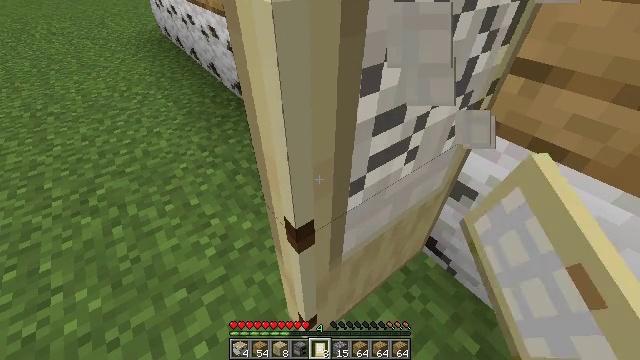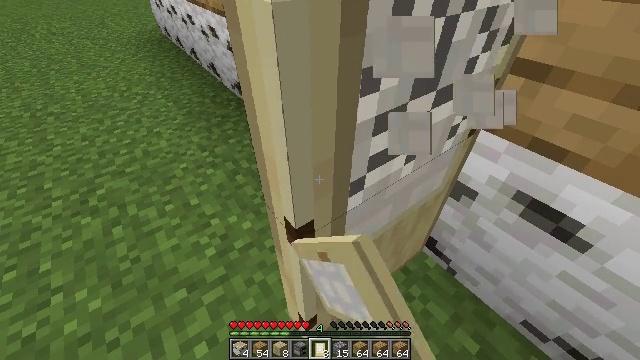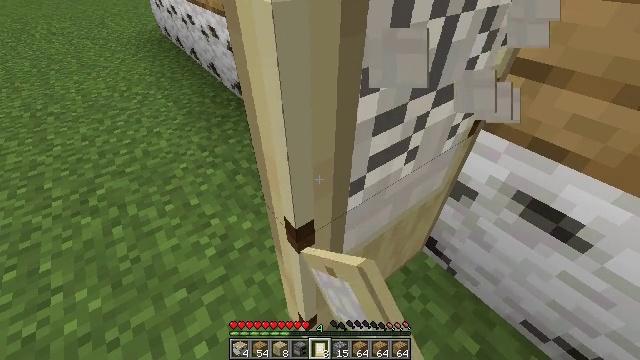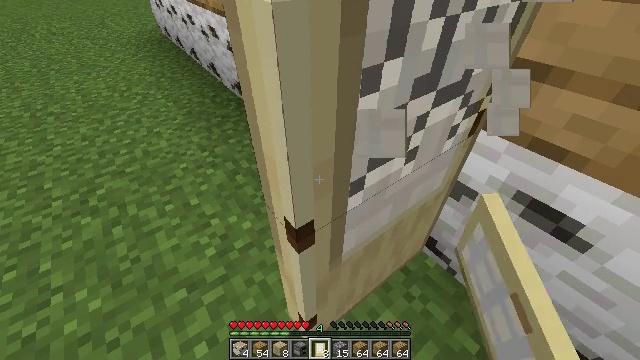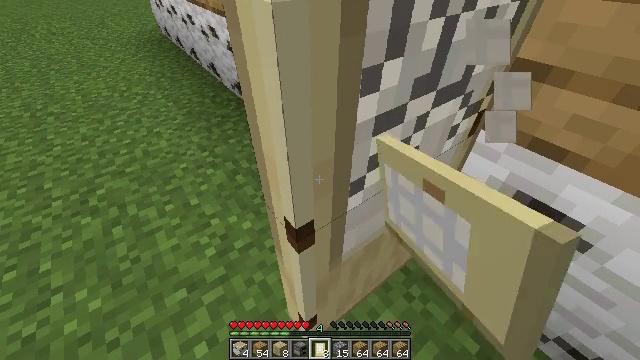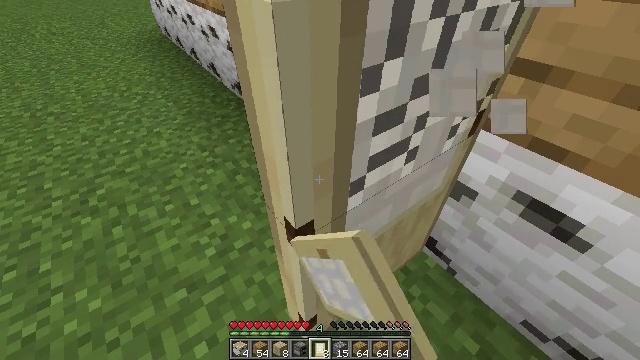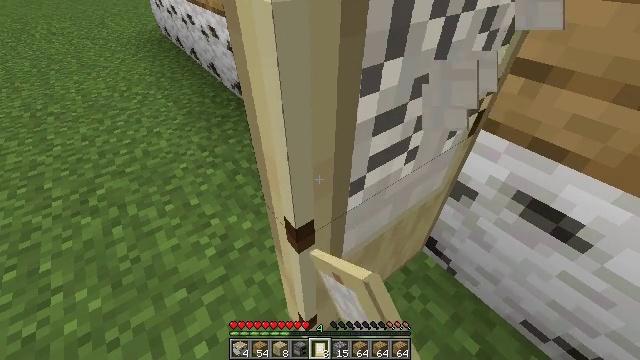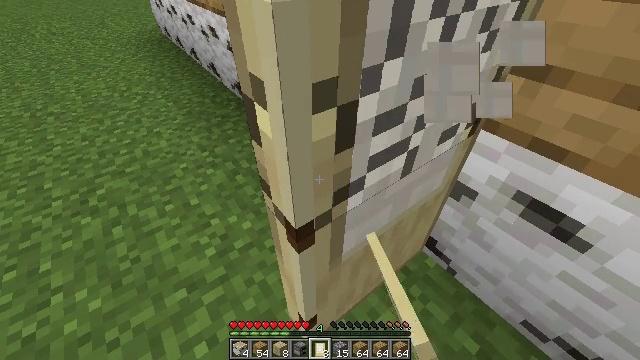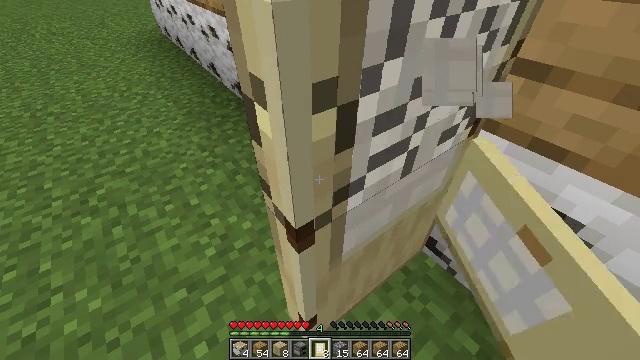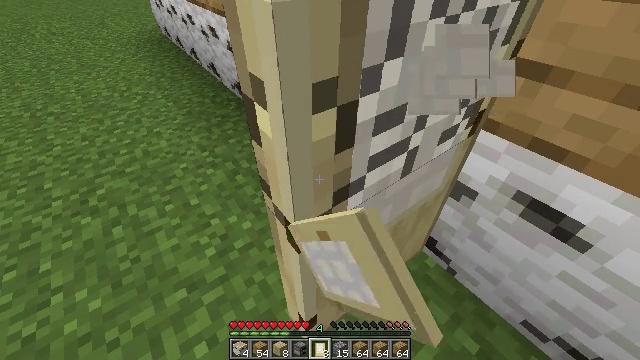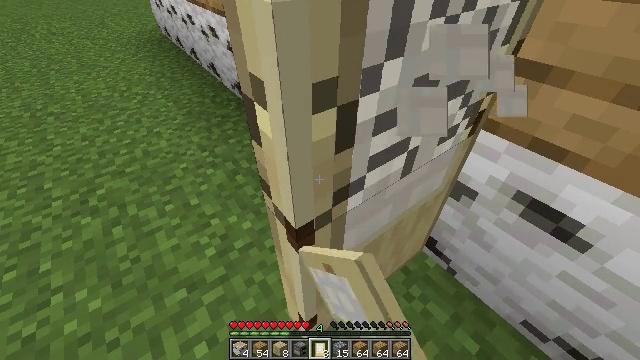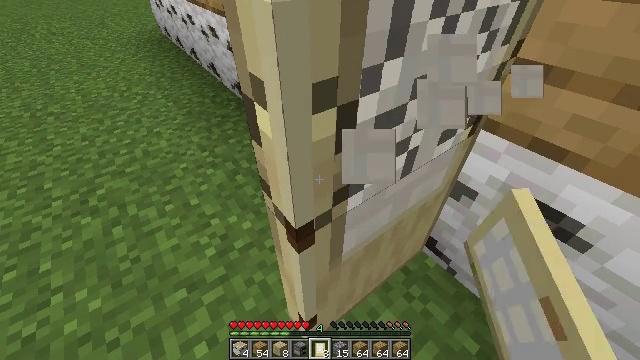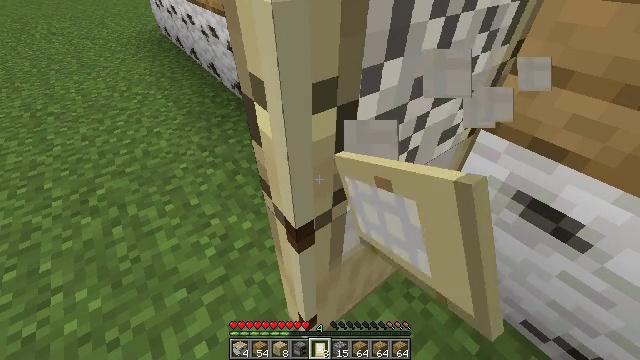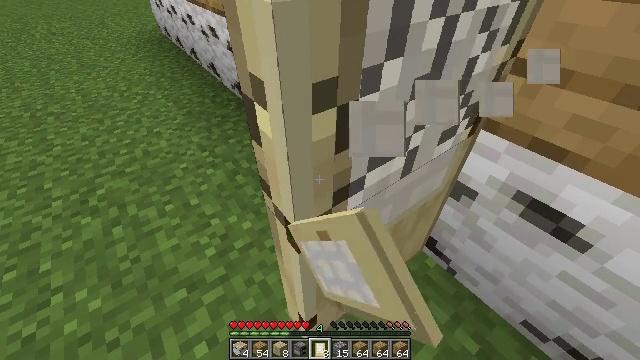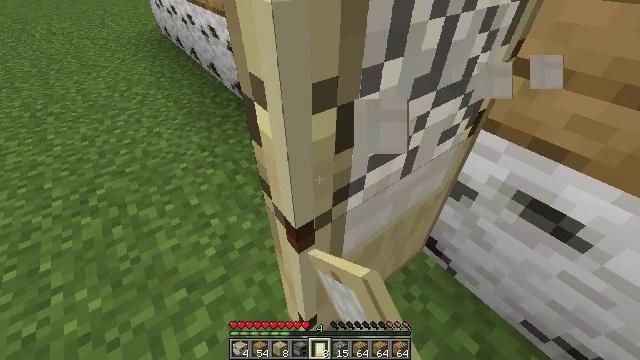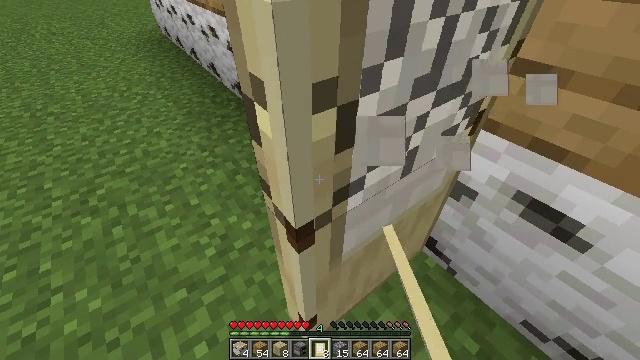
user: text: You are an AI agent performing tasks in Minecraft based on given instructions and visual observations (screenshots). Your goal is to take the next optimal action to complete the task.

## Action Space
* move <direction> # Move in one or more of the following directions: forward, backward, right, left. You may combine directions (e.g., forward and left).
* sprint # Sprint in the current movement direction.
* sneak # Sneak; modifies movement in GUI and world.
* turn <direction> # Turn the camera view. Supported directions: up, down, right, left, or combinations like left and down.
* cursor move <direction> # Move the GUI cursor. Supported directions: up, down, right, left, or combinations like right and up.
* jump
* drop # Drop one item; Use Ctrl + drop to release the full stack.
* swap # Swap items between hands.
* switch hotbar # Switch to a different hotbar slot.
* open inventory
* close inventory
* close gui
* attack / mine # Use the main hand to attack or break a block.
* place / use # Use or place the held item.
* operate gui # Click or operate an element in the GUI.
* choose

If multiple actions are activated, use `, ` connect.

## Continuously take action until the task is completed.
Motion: motion action
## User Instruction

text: Disassemble the birch door from the building.
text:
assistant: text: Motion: attack / mine
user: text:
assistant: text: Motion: attack / mine
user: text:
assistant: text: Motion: attack / mine
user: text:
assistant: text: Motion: attack / mine
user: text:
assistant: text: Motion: attack / mine
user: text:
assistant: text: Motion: attack / mine
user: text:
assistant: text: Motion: attack / mine
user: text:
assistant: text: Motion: attack / mine
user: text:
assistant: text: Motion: attack / mine
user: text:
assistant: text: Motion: attack / mine
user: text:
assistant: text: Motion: attack / mine
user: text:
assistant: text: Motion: attack / mine
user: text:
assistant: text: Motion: attack / mine
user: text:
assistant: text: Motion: attack / mine
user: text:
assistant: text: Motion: attack / mine
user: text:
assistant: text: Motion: attack / mine
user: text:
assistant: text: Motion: attack / mine
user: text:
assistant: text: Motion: attack / mine
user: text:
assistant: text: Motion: attack / mine
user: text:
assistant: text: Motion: attack / mine
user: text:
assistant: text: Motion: attack / mine